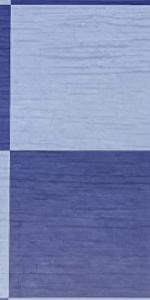
Label: Empty